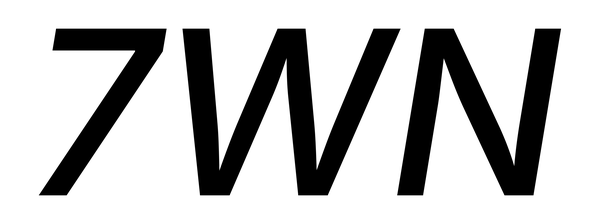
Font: Inter-Italic_Medium_Italic